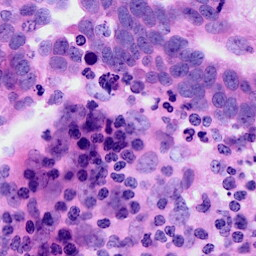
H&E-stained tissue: Ovarian